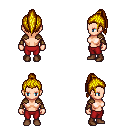
a pixel art fantasy rpg character, female body template, human, light skin, leather shoulder armor, red pants, blonde long topknot hairstyle, leather bracers, brown shoes, four views (front, back, left, right), 2x2 character sprite sheet, small pixel art, hard edges, no anti-aliasing